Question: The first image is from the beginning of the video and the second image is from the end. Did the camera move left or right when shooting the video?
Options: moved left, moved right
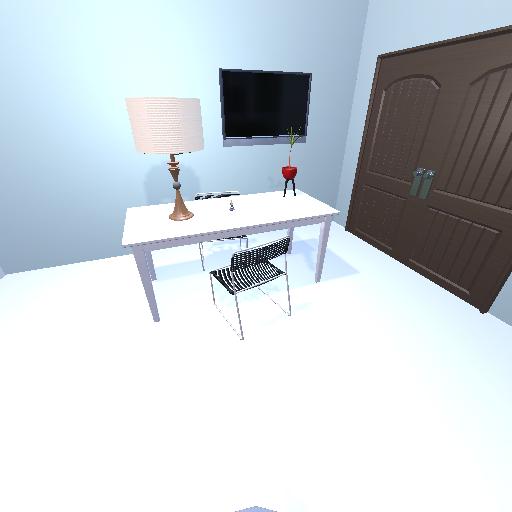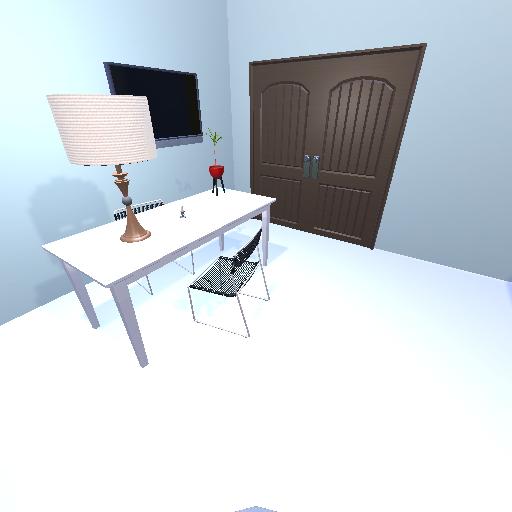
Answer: moved left